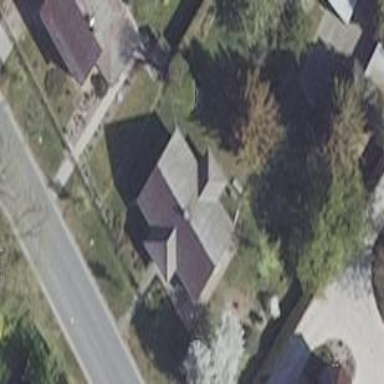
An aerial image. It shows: Simple house.